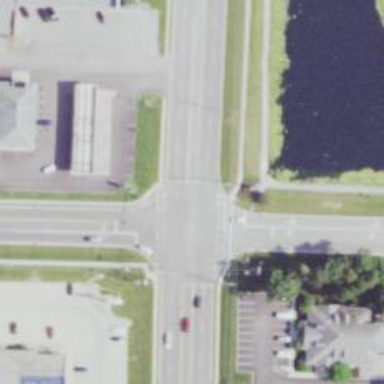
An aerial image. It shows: Asphalt footway crossing.